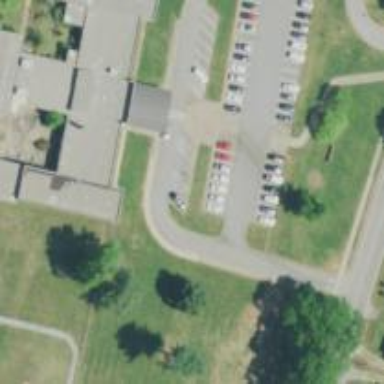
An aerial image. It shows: Parking space.